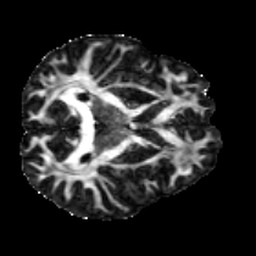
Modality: FA
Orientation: axial
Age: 24
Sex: female
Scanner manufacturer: siemens
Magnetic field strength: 3 T
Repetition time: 3.5 s
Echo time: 0.086 s